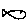
Label: fish